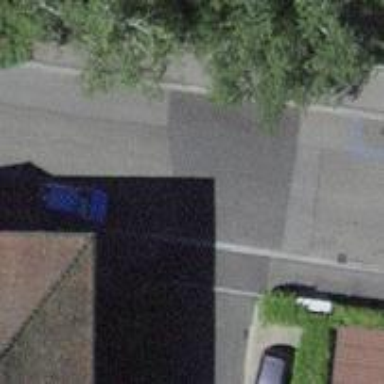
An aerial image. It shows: Residential road with separate asphalt sidewalk.